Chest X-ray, AP view. Patient: 64 years old, sex M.
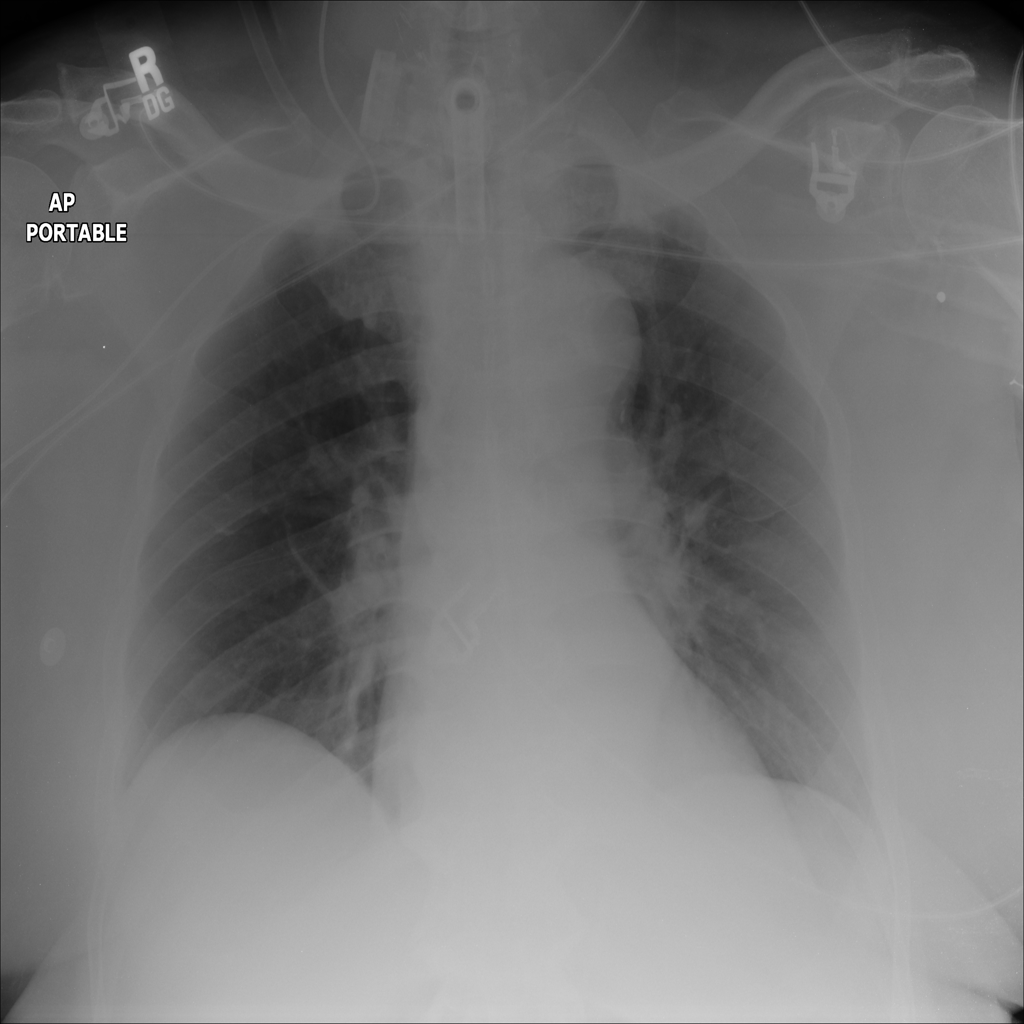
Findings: No Finding